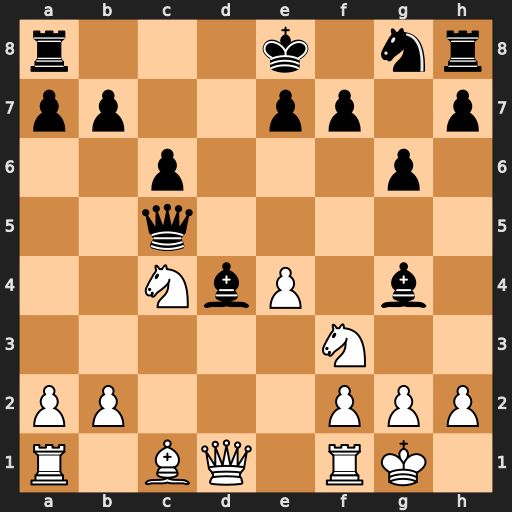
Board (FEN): r3k1nr/pp2pp1p/2p3p1/2q5/2NbP1b1/5N2/PP3PPP/R1BQ1RK1
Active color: w
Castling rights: kq
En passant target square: -
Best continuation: Qxd4 Qxd4 Nxd4